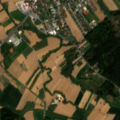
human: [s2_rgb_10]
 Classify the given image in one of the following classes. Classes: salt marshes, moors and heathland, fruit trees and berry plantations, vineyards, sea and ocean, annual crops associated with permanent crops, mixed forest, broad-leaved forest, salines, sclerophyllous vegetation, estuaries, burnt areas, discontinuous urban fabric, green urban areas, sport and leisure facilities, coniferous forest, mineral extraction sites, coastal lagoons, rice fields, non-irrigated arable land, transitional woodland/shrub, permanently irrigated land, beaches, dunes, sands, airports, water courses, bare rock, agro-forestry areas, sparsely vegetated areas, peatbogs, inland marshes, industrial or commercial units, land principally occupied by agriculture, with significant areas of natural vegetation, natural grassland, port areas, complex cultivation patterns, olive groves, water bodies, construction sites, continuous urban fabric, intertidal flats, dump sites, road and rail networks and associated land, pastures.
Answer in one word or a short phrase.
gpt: discontinuous urban fabric, non-irrigated arable land, complex cultivation patterns, mixed forest